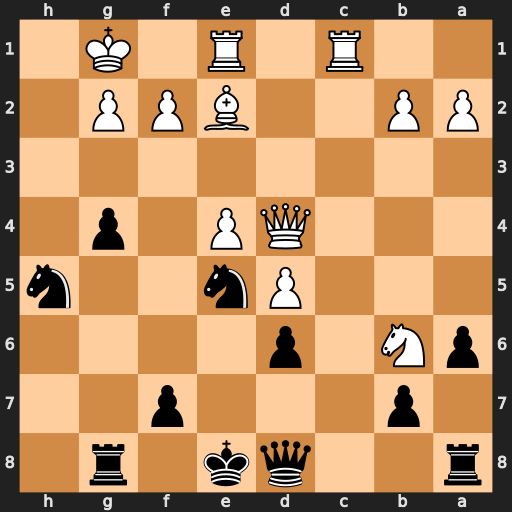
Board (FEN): r2qk1r1/1p3p2/pN1p4/3Pn2n/3QP1p1/8/PP2BPP1/2R1R1K1
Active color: b
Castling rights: q
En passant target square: -
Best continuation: Nf3+ Bxf3 gxf3